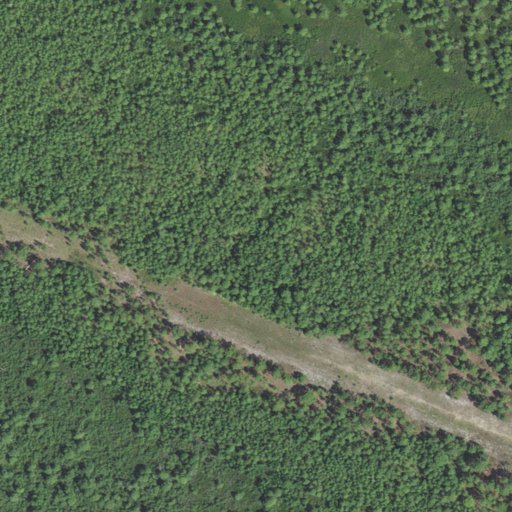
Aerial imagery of ridge(s) in North Carolina named Blue Ridge containing woody wetlands, evergreen forest, and shrub